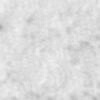
Label: no_change